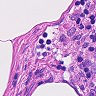
Metastatic tissue present: no